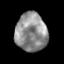
Tissue: prostate
Cell type: Epithelial cells
Senescence score: 0.3409
Nuclear area (px): 1195
Mean DAPI intensity: 142.623